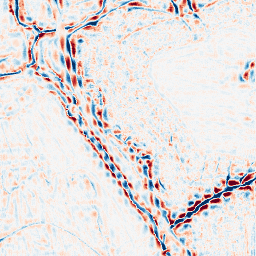
Category: wavelet
Decomposition family: wavelet_biorthogonal
Decomposition parameters: wavelet: bior3.5
level: 3
Upsampling method: fft_zeropad
Upsampling parameters: scale: 4
Upsampling scale: 4